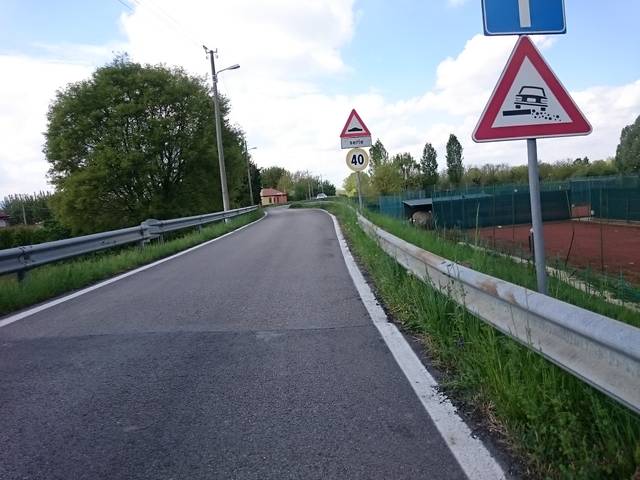
Region: Italy
Coordinates: 45.388, 11.831